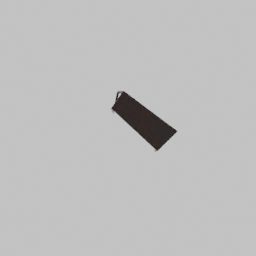
Label: furniture